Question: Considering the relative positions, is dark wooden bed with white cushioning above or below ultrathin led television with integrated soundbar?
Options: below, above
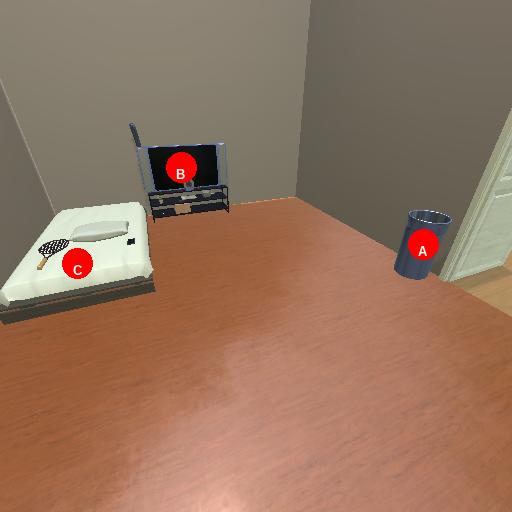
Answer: below